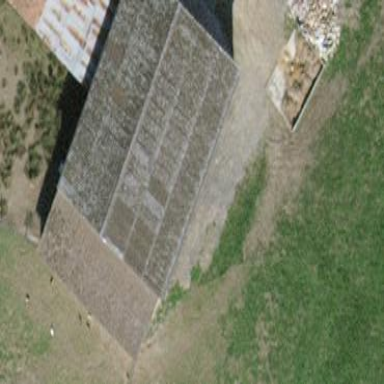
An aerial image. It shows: Farm auxiliary building.